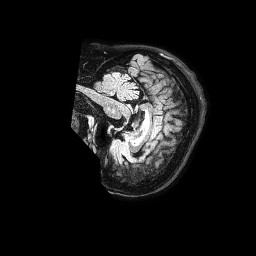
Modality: FLAIR
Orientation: sagittal
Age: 68
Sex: female
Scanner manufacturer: philips
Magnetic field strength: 1.5 T
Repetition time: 4.8 s
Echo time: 0.3 s